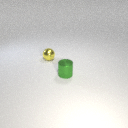
small green metal cylinder in front of small yellow metal sphere